Question: Is there a way to always make the ui of 'dateRangeInput' fully visible?
Minimising the window and clicking on the date, this happens:

'''
library(shiny)
library(shinydashboard)
ui <- dashboardPage(
dashboardHeader(),
dashboardSidebar(
sidebarMenu(
menuItem("Home", tabName = "Home")
)
),
dashboardBody(
tabItems(
tabItem(tabName = "Home",
fluidRow(
br(),
br(),
br(),
br(),
br(),
br(),
box(
dateRangeInput("daterange", "Date range:", start = "2001-01-01", end = "2010-12-31"),
title="Select Dates", solidHeader=T, status="primary",width=6,height=250)
)
)
)
)
)
server <- function(input, output) {
}
shinyApp(ui = ui, server = server)
'''
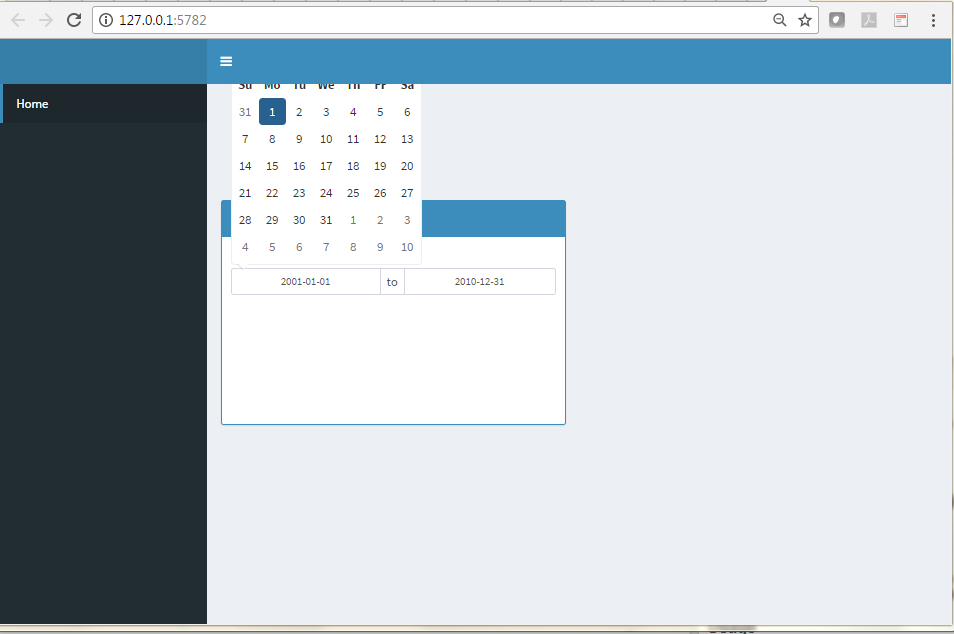
Answer: You can use css to make the z-index of .dropdown-menu more than that of dashboard header using the following tag:
'tags$div(tags$style(HTML( ".dropdown-menu{z-index:10000 !important;}")))'
In your apps ui it would be as follows:
'''
ui <- dashboardPage(
dashboardHeader(),
dashboardSidebar(
sidebarMenu(
menuItem("Home", tabName = "Home")
)
),
dashboardBody(
tags$div(tags$style(HTML( ".dropdown-menu{z-index:10000 !important;}"))),
tabItems(
tabItem(tabName = "Home",
fluidRow(
br(),
br(),
br(),
br(),
br(),
br(),
box(
dateRangeInput("daterange", "Date range:", start = "2001-01-01", end = "2010-12-31"),
title="Select Dates", solidHeader=T, status="primary",width=6,height=250)
)
)
)
)
)
'''
You would get something like this:<URL>
Hope it helps!